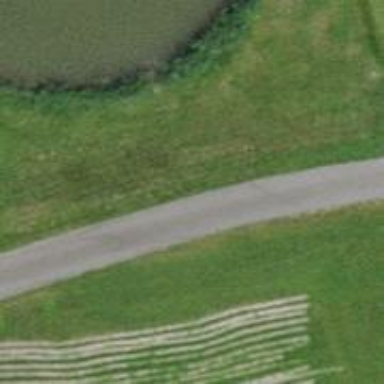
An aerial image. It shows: Designated golf cartpath along service road.